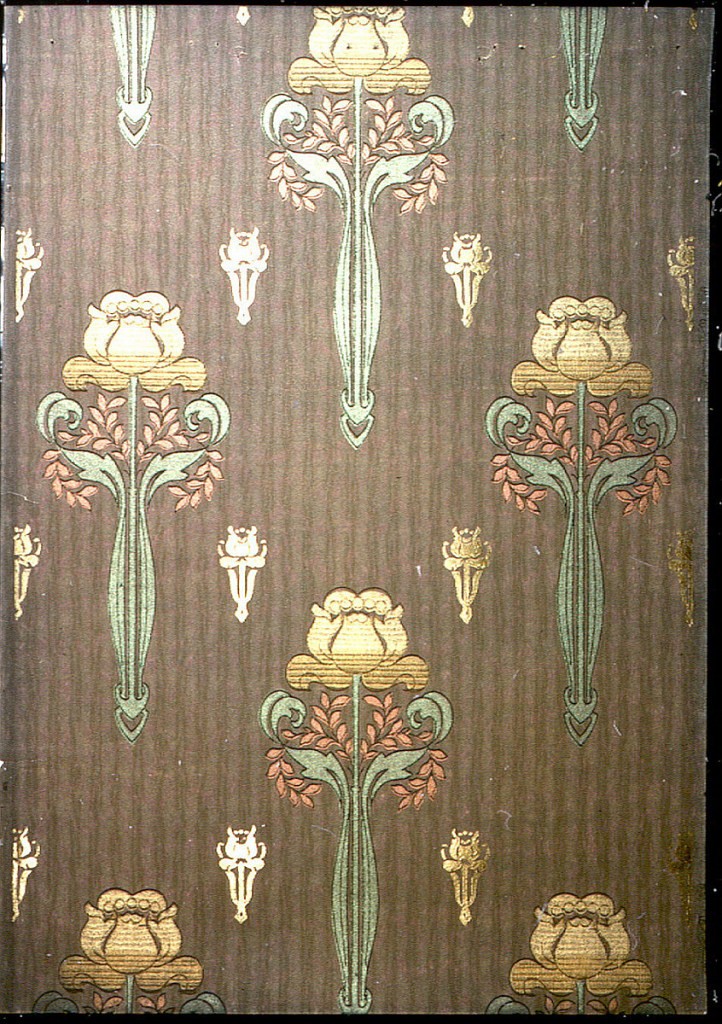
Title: Sidewall - sample
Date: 1906–07
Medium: Machine-printed
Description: Stylized tulips, printed in metallic tans, rust and green shades, alternating with small stylized gold floral motifs, on striped brown background.